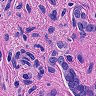
Metastatic tissue present: yes